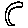
Label: moon